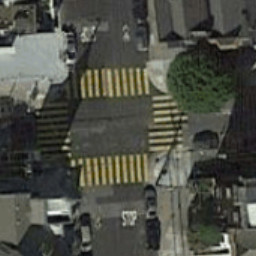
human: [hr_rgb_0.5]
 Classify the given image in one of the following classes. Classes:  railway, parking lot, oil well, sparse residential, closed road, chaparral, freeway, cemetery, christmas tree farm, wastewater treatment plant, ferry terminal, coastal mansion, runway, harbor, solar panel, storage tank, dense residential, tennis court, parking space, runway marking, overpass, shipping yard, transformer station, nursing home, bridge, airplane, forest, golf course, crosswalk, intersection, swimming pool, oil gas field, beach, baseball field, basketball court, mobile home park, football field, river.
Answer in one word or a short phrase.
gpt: crosswalk